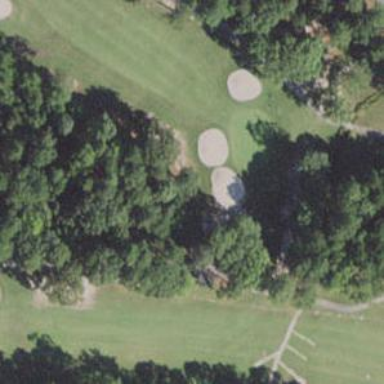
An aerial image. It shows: View of golf hole.